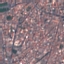
Land use / land cover class: Residential